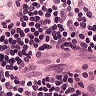
Metastatic tissue present: yes